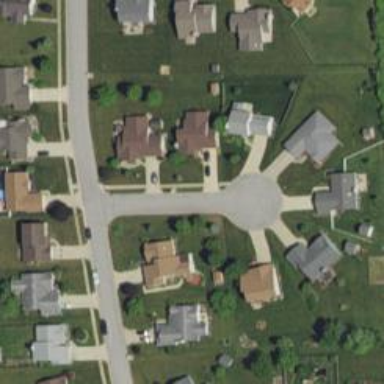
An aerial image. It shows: Residential road with separate sidewalk.